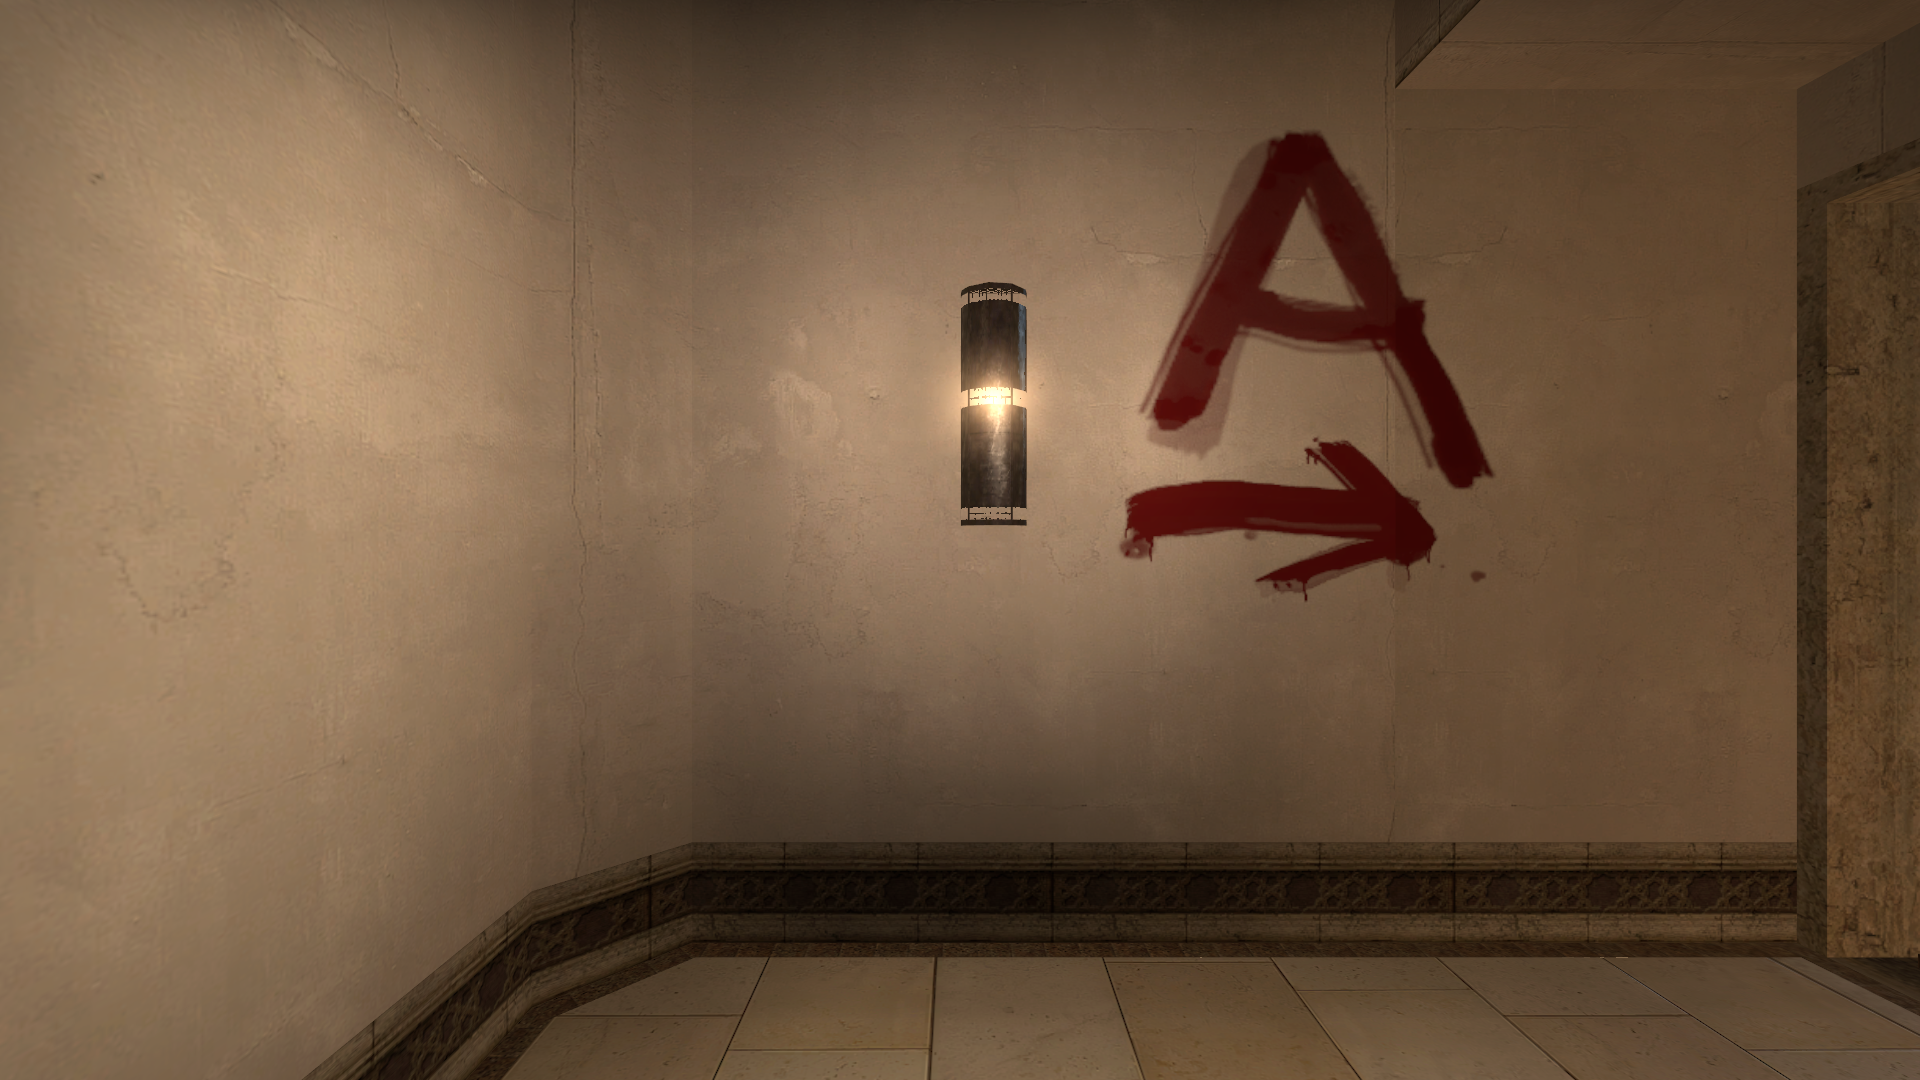
Map: de_mirage